Question: look at this example in ms word; ;

I wonder how ms word chooses the most similar words to what I typed(algorithm I mean)
(like the results in picture)
I want to implement an algorithm so that I can find the most similar words to what user already typed;
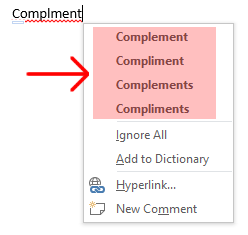
Answer: This is called the <URL>. It is a measure of how much two random words differ in terms of deletion, insertion, and replacements of single characters.
(For efficiency's sake, you probably don't want to compare any word to your entire word list. You might want to do some quick culling with one or more other methods to cull down the possible alternatives.)
(Edit)
That was fun! :) Just to see how it worked I implemented this in C, using OSX's default 'words' list and the C version of the algorithm on <URL>. Here are the top 10 hits for your 'complment':
'''
'complment' -> LD=compliment(1)
LD=complement(1)
LD=component(2)
LD=couplement(2)
LD=comment(2)
LD=compellent(2)
LD=competent(2)
LD=compilement(2)
LD=complacent(2)
LD=complaint(2)
'''
The comparison routine kept a small array of 'best so far' matches, and when the array filled up, the highest values were discarded.
A full distance calculation against every word in the list (235,886 words) took 0.370s.
I added a quick culling routine that checked if each letter in the input occurred at least once in the compare word (a simple bit test), as well as each letter in turn. That slashed the time taken into a third: 0.150s.
A few random other words I tried (not all possible solutions shown):
'''
'unforutntately' -> LD=unfortunately(3) LD=infortunately(4) LD=fortunately(5)
'abcacadabra' -> LD=abracadabra(1) LD=barracuda(7)
'athtahn' -> LD=Ethan(3) LD=thawn(3) LD=Pathan(3) LD=attaghan(3)
'jongware' ->
'''
... the last one produced matches at all. Only after removing my One-Character-Off routine I got
'''
'jongware' -> LD=nonglare(2)
LD=congiary(3)
LD=henware(3)
LD=hogward(3)
LD=honeyware(3)
'''
Oh well.
(Further edit) Since you wrote
> this is not the case of spell checking but finding the most similar words
I ran it again with 'compliment' spelled . This is the result for that:
'''
'compliment' -> LD=compliment(0)
LD=complement(1)
LD=complimenter(2)
LD=compliant(2)
LD=complicant(2)
LD=complacent(2)
LD=couplement(2)
'''
As you see, the first value is '0' -- an exact match -- and the other words are 'similar'.